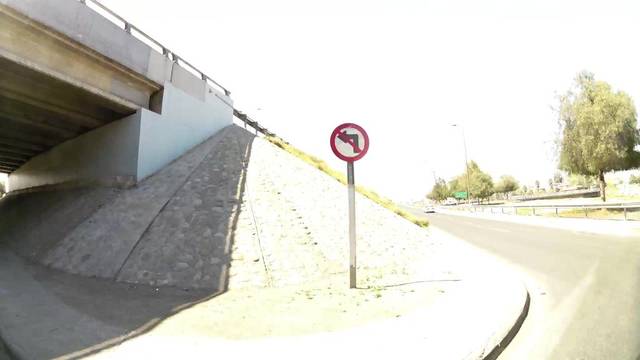
Region: Chile
Coordinates: -33.412, -70.747